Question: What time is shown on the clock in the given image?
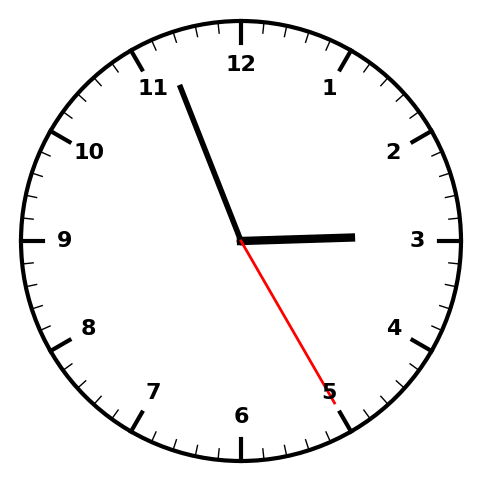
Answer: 02:56:25